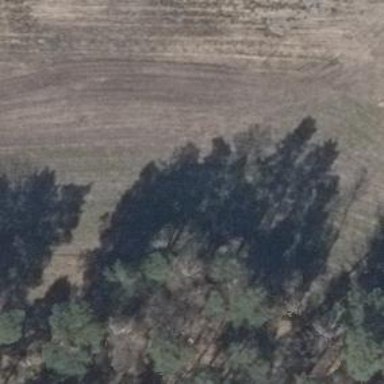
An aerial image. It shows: Hunting stand.